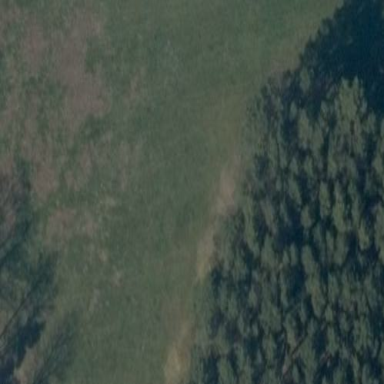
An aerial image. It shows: Beautiful meadow.